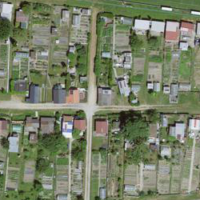
EUNIS habitat code: 53
Species observed at this site:
Ficus carica